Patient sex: M
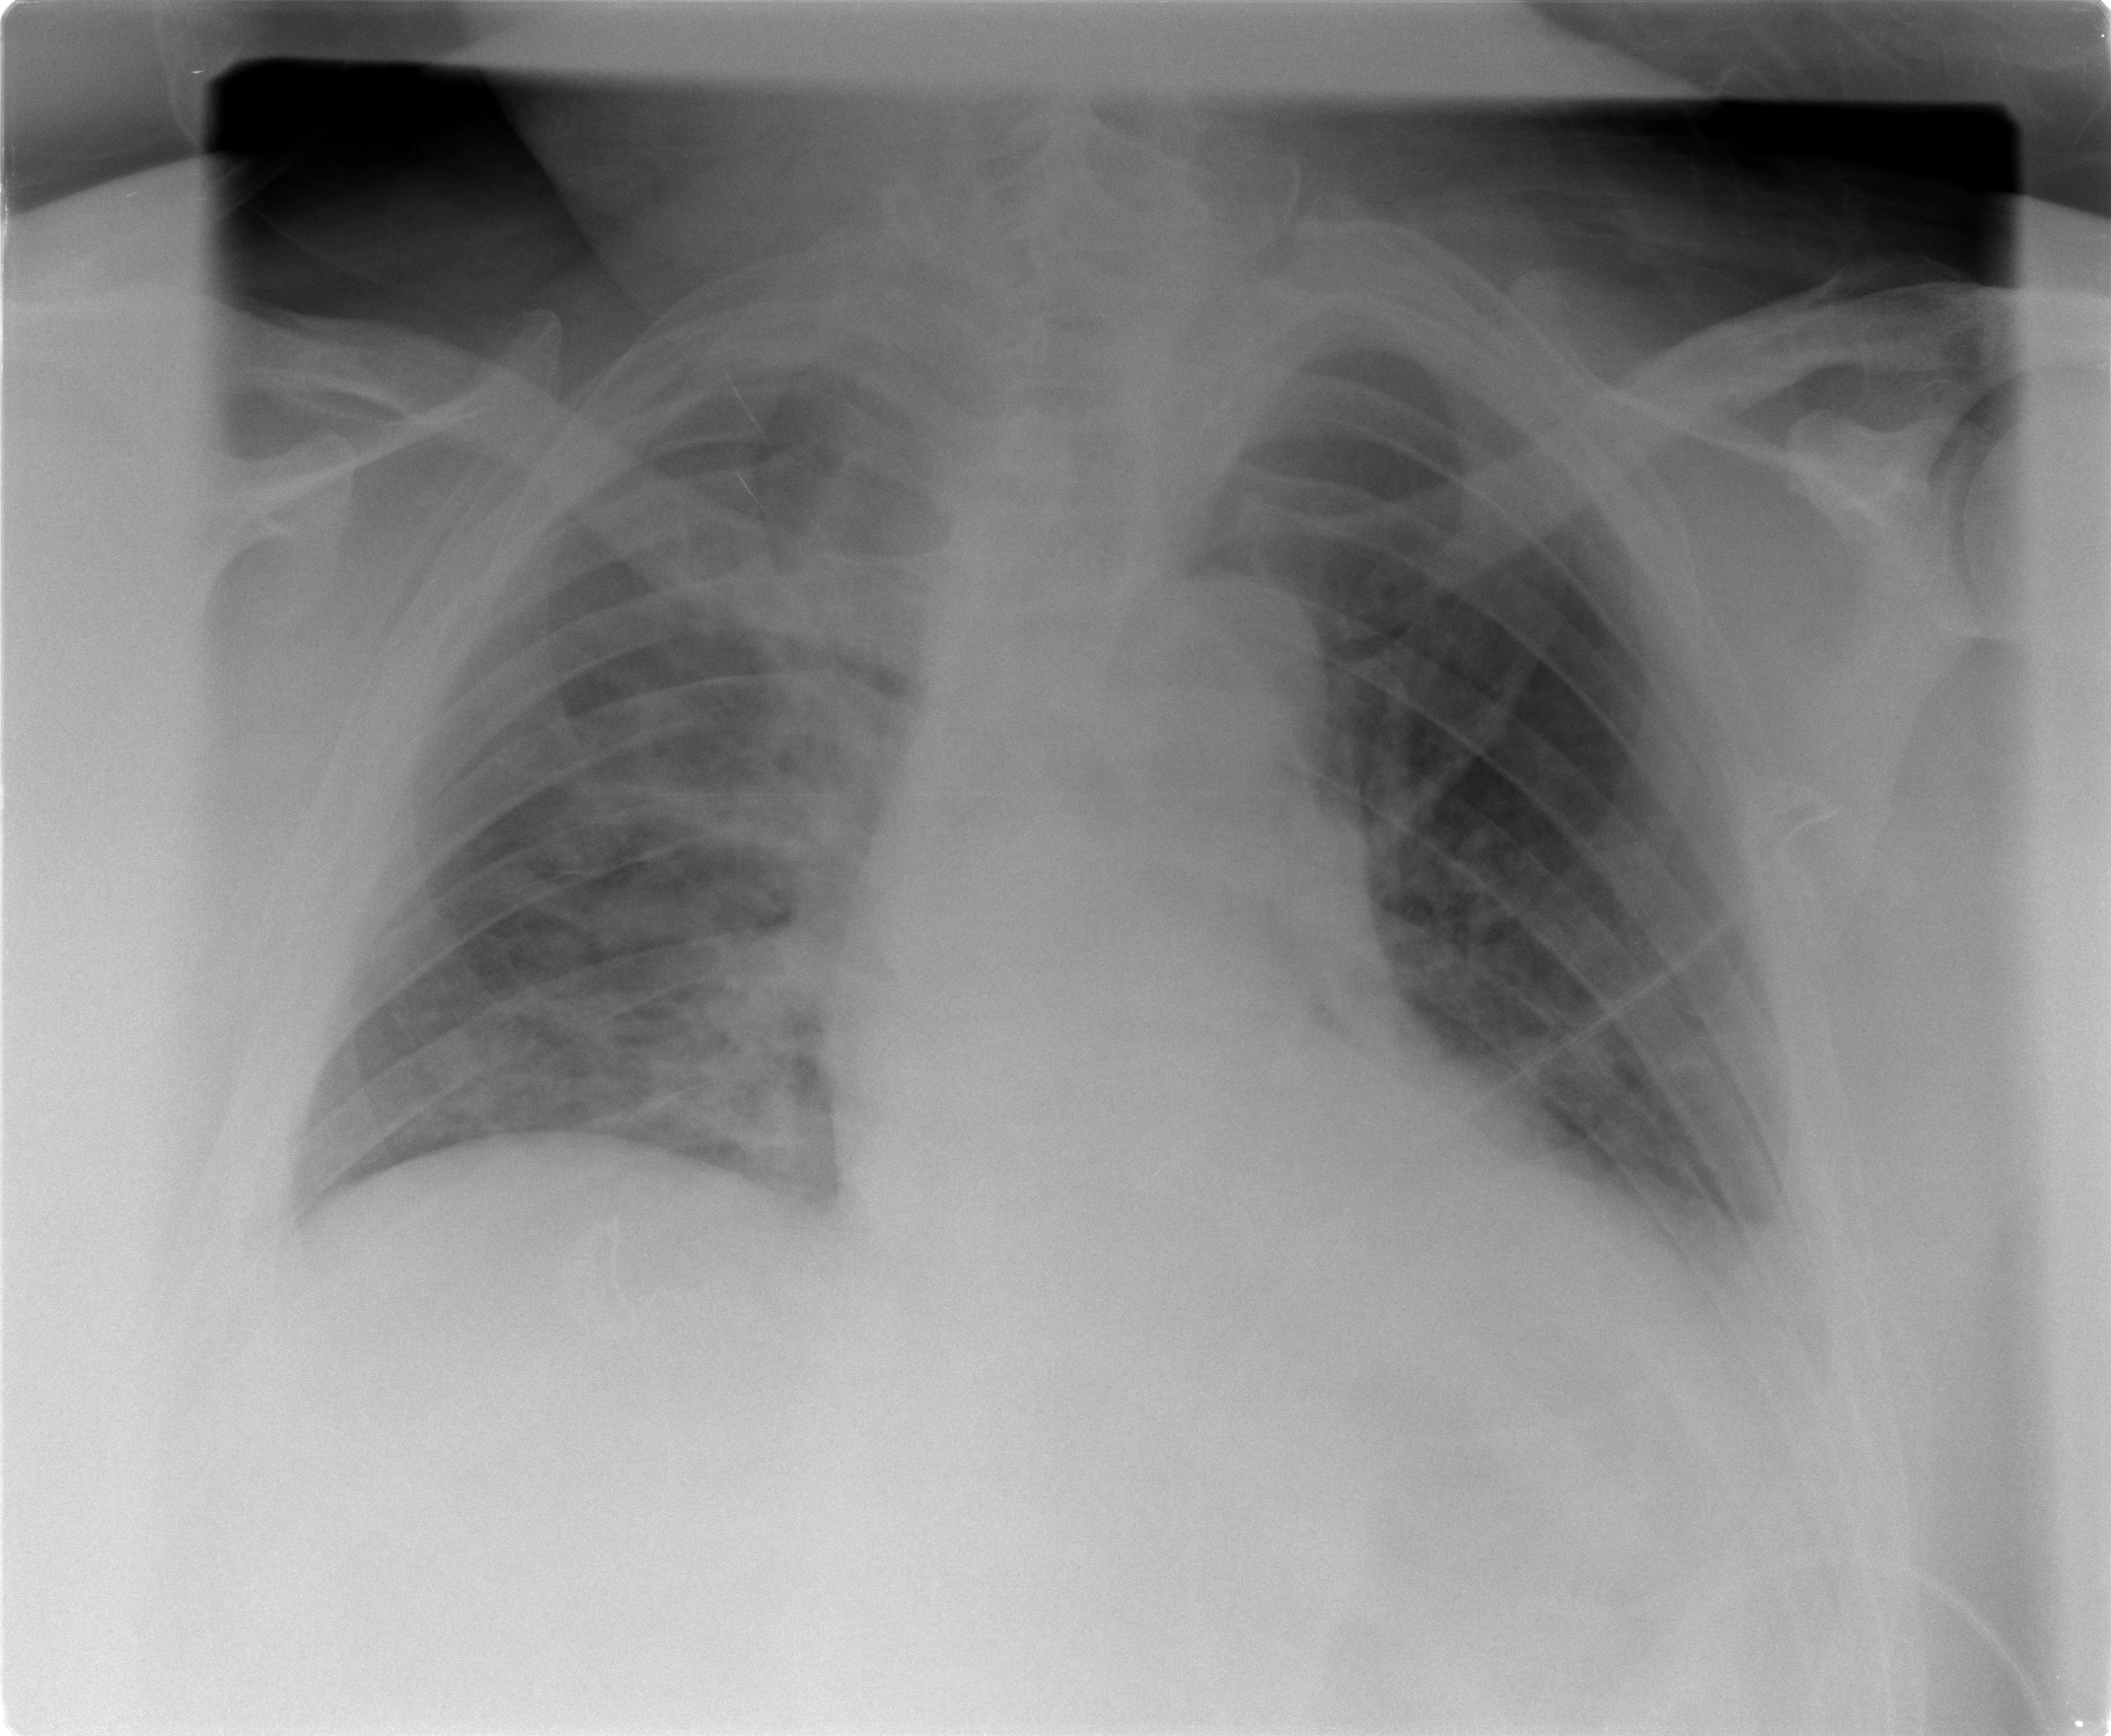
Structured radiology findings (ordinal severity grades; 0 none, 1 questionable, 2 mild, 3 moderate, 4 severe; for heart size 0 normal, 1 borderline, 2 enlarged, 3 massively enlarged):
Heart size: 1
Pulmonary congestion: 2
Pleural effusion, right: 0
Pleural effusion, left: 1
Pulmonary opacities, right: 2
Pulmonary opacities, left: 0
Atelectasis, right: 2
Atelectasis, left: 0